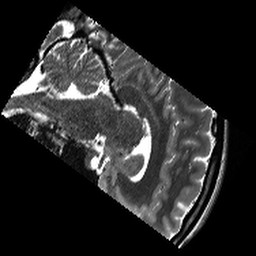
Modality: T2w
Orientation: sagittal
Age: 25
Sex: male
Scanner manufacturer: siemens
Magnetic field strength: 3 T
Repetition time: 13.15 s
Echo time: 0.082 s